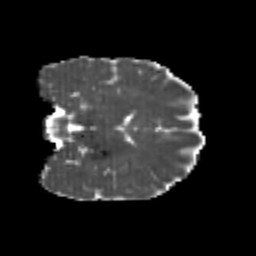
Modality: MD
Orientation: coronal
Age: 22
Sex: female
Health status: healthy
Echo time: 0.074 s